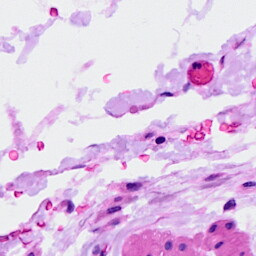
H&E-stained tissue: Ovarian